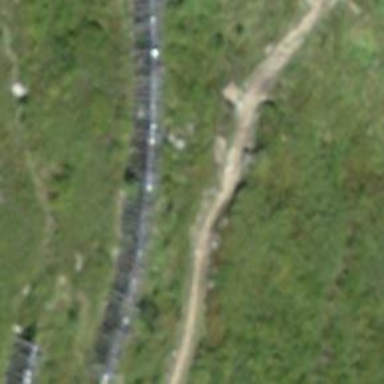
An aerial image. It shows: Fence designed to prevent avalanches.